Question:
On screenshot you can see 'src' image is at same position on both states.
I want move image down in pressed state.
'''
<ImageButton
android:id="@+id/button"
android:layout_width="wrap_content"
android:layout_height="wrap_content"
android:background="@drawable/my_button"
android:src="@drawable/image" />
'''
'''
<?xml version="1.0" encoding="utf-8"?>
<selector xmlns:android="http://schemas.android.com/apk/res/android" >
<item android:state_pressed="true" >
<layer-list xmlns:android="http://schemas.android.com/apk/res/android">
<!-- Top 1dp Shadow -->
<item>
<shape android:shape="rectangle">
<solid android:color="#248349" />
<corners android:radius="7dp" />
</shape>
</item>
<!-- Light bottom color -->
<item android:top="1dp">
<shape android:shape="rectangle">
<solid android:color="#2AB564" />
<corners android:radius="7dp" />
<stroke android:width="1px" android:color="#248349"/>
<padding
android:top="28dp"
android:bottom="36dp" />
</shape>
</item>
</layer-list>
</item>
<item>
<layer-list xmlns:android="http://schemas.android.com/apk/res/android">
<!-- Bottom 3dp Shadow -->
<item>
<shape android:shape="rectangle">
<solid android:color="#22A863" />
<corners android:radius="7dp" />
</shape>
</item>
<!-- Light top color -->
<item android:bottom="3dp">
<shape android:shape="rectangle">
<solid android:color="#2DCC70" />
<corners android:radius="7dp" />
<stroke android:width="1px" android:color="#22A863"/>
<padding
android:top="36dp"
android:bottom="28dp" />
</shape>
</item>
</layer-list>
</item>
</selector>
'''
As you can see, I tried set padding 'android:top="36dp" android:bottom="28dp"' and for pressed state 'android:top="28dp" android:bottom="36dp"', but its same as without padding :/
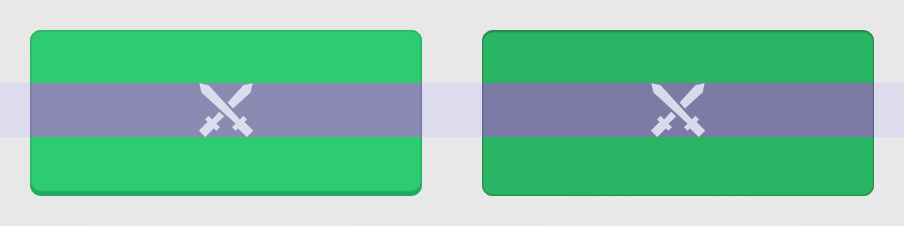
Answer: What you need to do is to change the image drawable instead of the background. You can create a selector for it, and assign it a custom gravity based on it's pressed state:
'''
<selector xmlns:android="http://schemas.android.com/apk/res/android" >
<item android:state_pressed="true" >
<bitmap
android:src="@drawable/image"
android:gravity="bottom|center_vertical" />
</item>
<item>
<bitmap
android:src="@drawable/image"
android:gravity="center" />
</item>
</selector>
'''
Set the 'scaletype' of the 'ImageButton' to 'fitXY', assign it a minimum width and height, and remove or modify the padding from the background, and it should work.